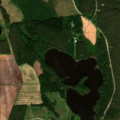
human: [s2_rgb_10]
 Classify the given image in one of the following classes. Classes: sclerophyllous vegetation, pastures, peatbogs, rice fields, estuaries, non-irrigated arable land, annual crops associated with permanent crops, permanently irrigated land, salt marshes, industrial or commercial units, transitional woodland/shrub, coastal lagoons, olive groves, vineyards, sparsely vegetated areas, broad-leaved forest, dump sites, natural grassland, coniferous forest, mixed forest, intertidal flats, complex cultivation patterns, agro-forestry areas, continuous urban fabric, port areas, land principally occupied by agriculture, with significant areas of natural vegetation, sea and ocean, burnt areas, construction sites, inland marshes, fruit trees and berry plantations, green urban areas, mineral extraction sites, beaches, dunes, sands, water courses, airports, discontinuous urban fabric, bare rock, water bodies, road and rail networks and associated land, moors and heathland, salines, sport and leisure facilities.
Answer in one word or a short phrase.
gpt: non-irrigated arable land, coniferous forest, mixed forest, transitional woodland/shrub, water bodies